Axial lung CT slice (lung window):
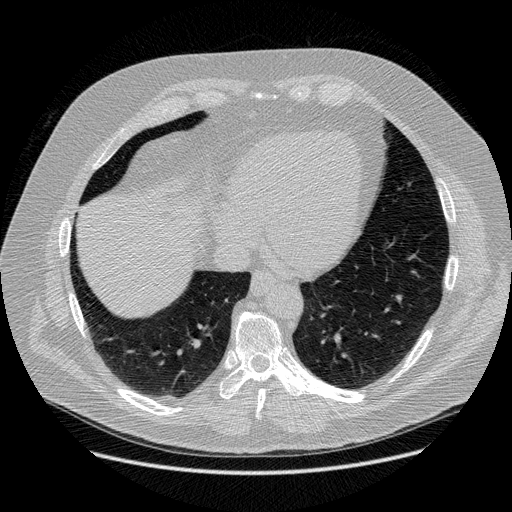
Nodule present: no